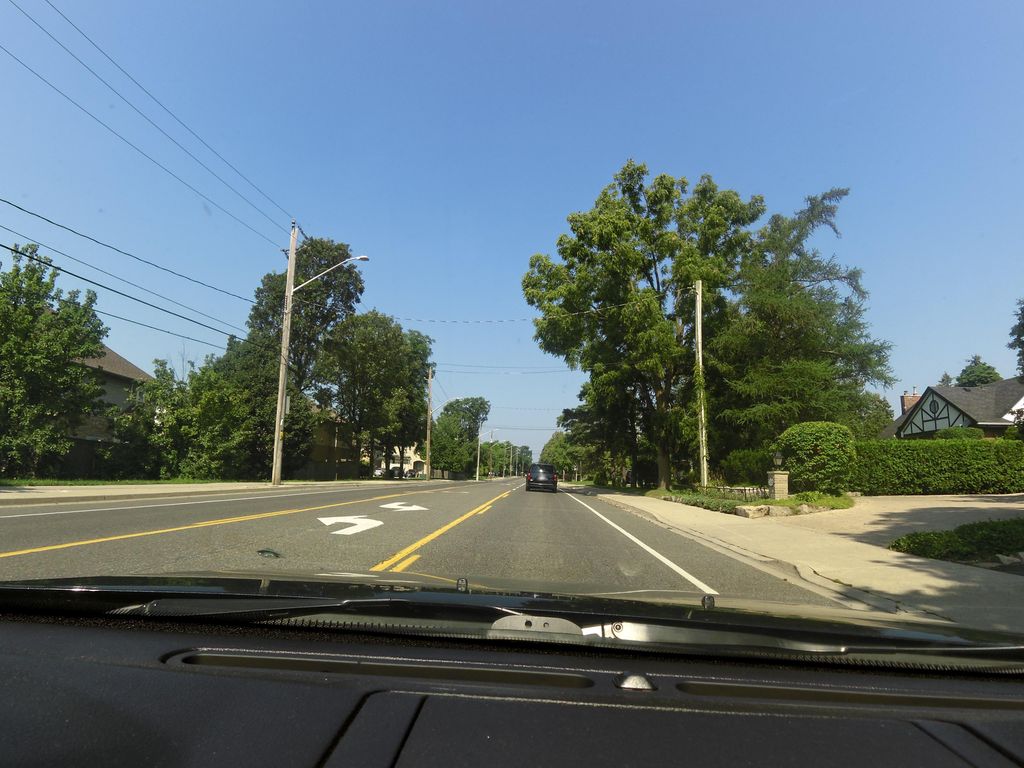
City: hamilton